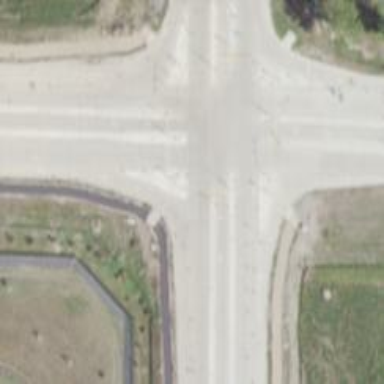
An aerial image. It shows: Marked path crossing.